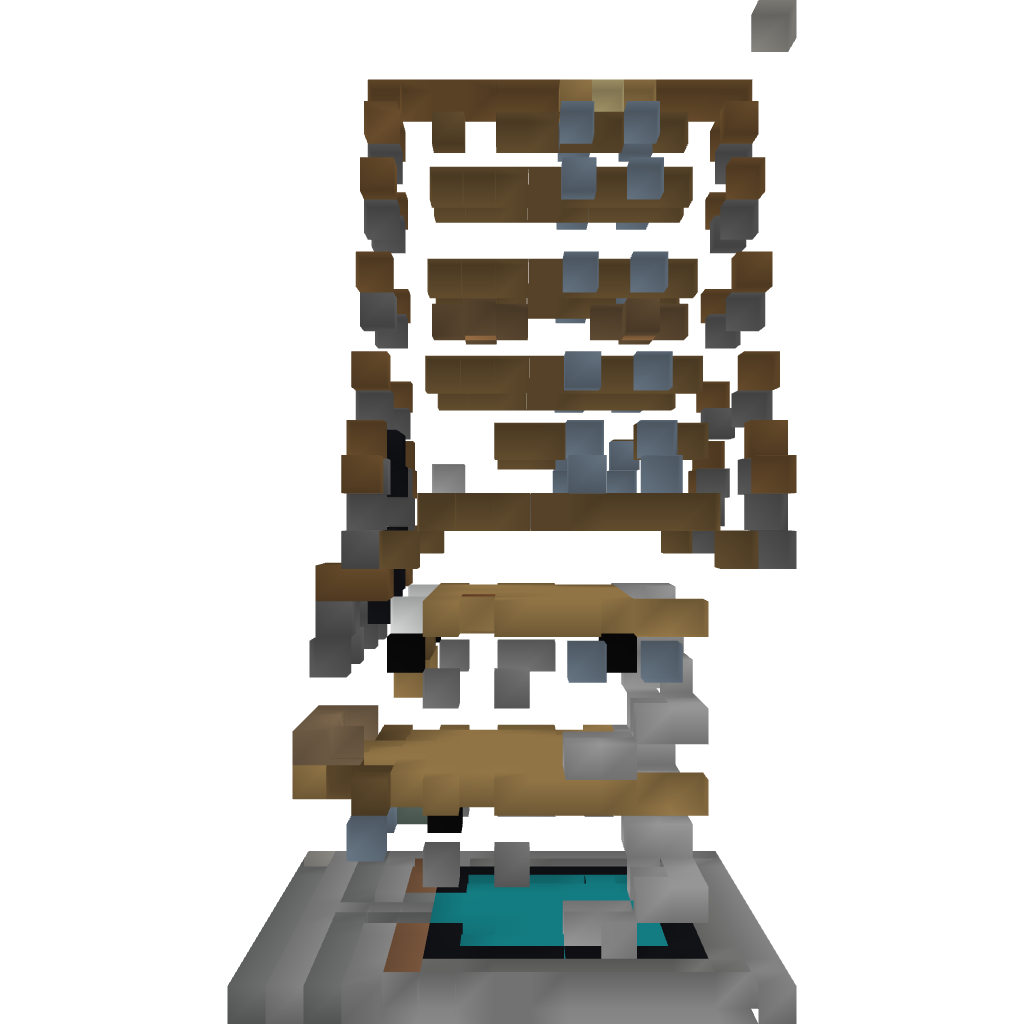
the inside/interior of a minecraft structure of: Pretty Little Shop